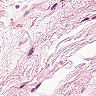
Metastatic tissue present: no